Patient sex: M
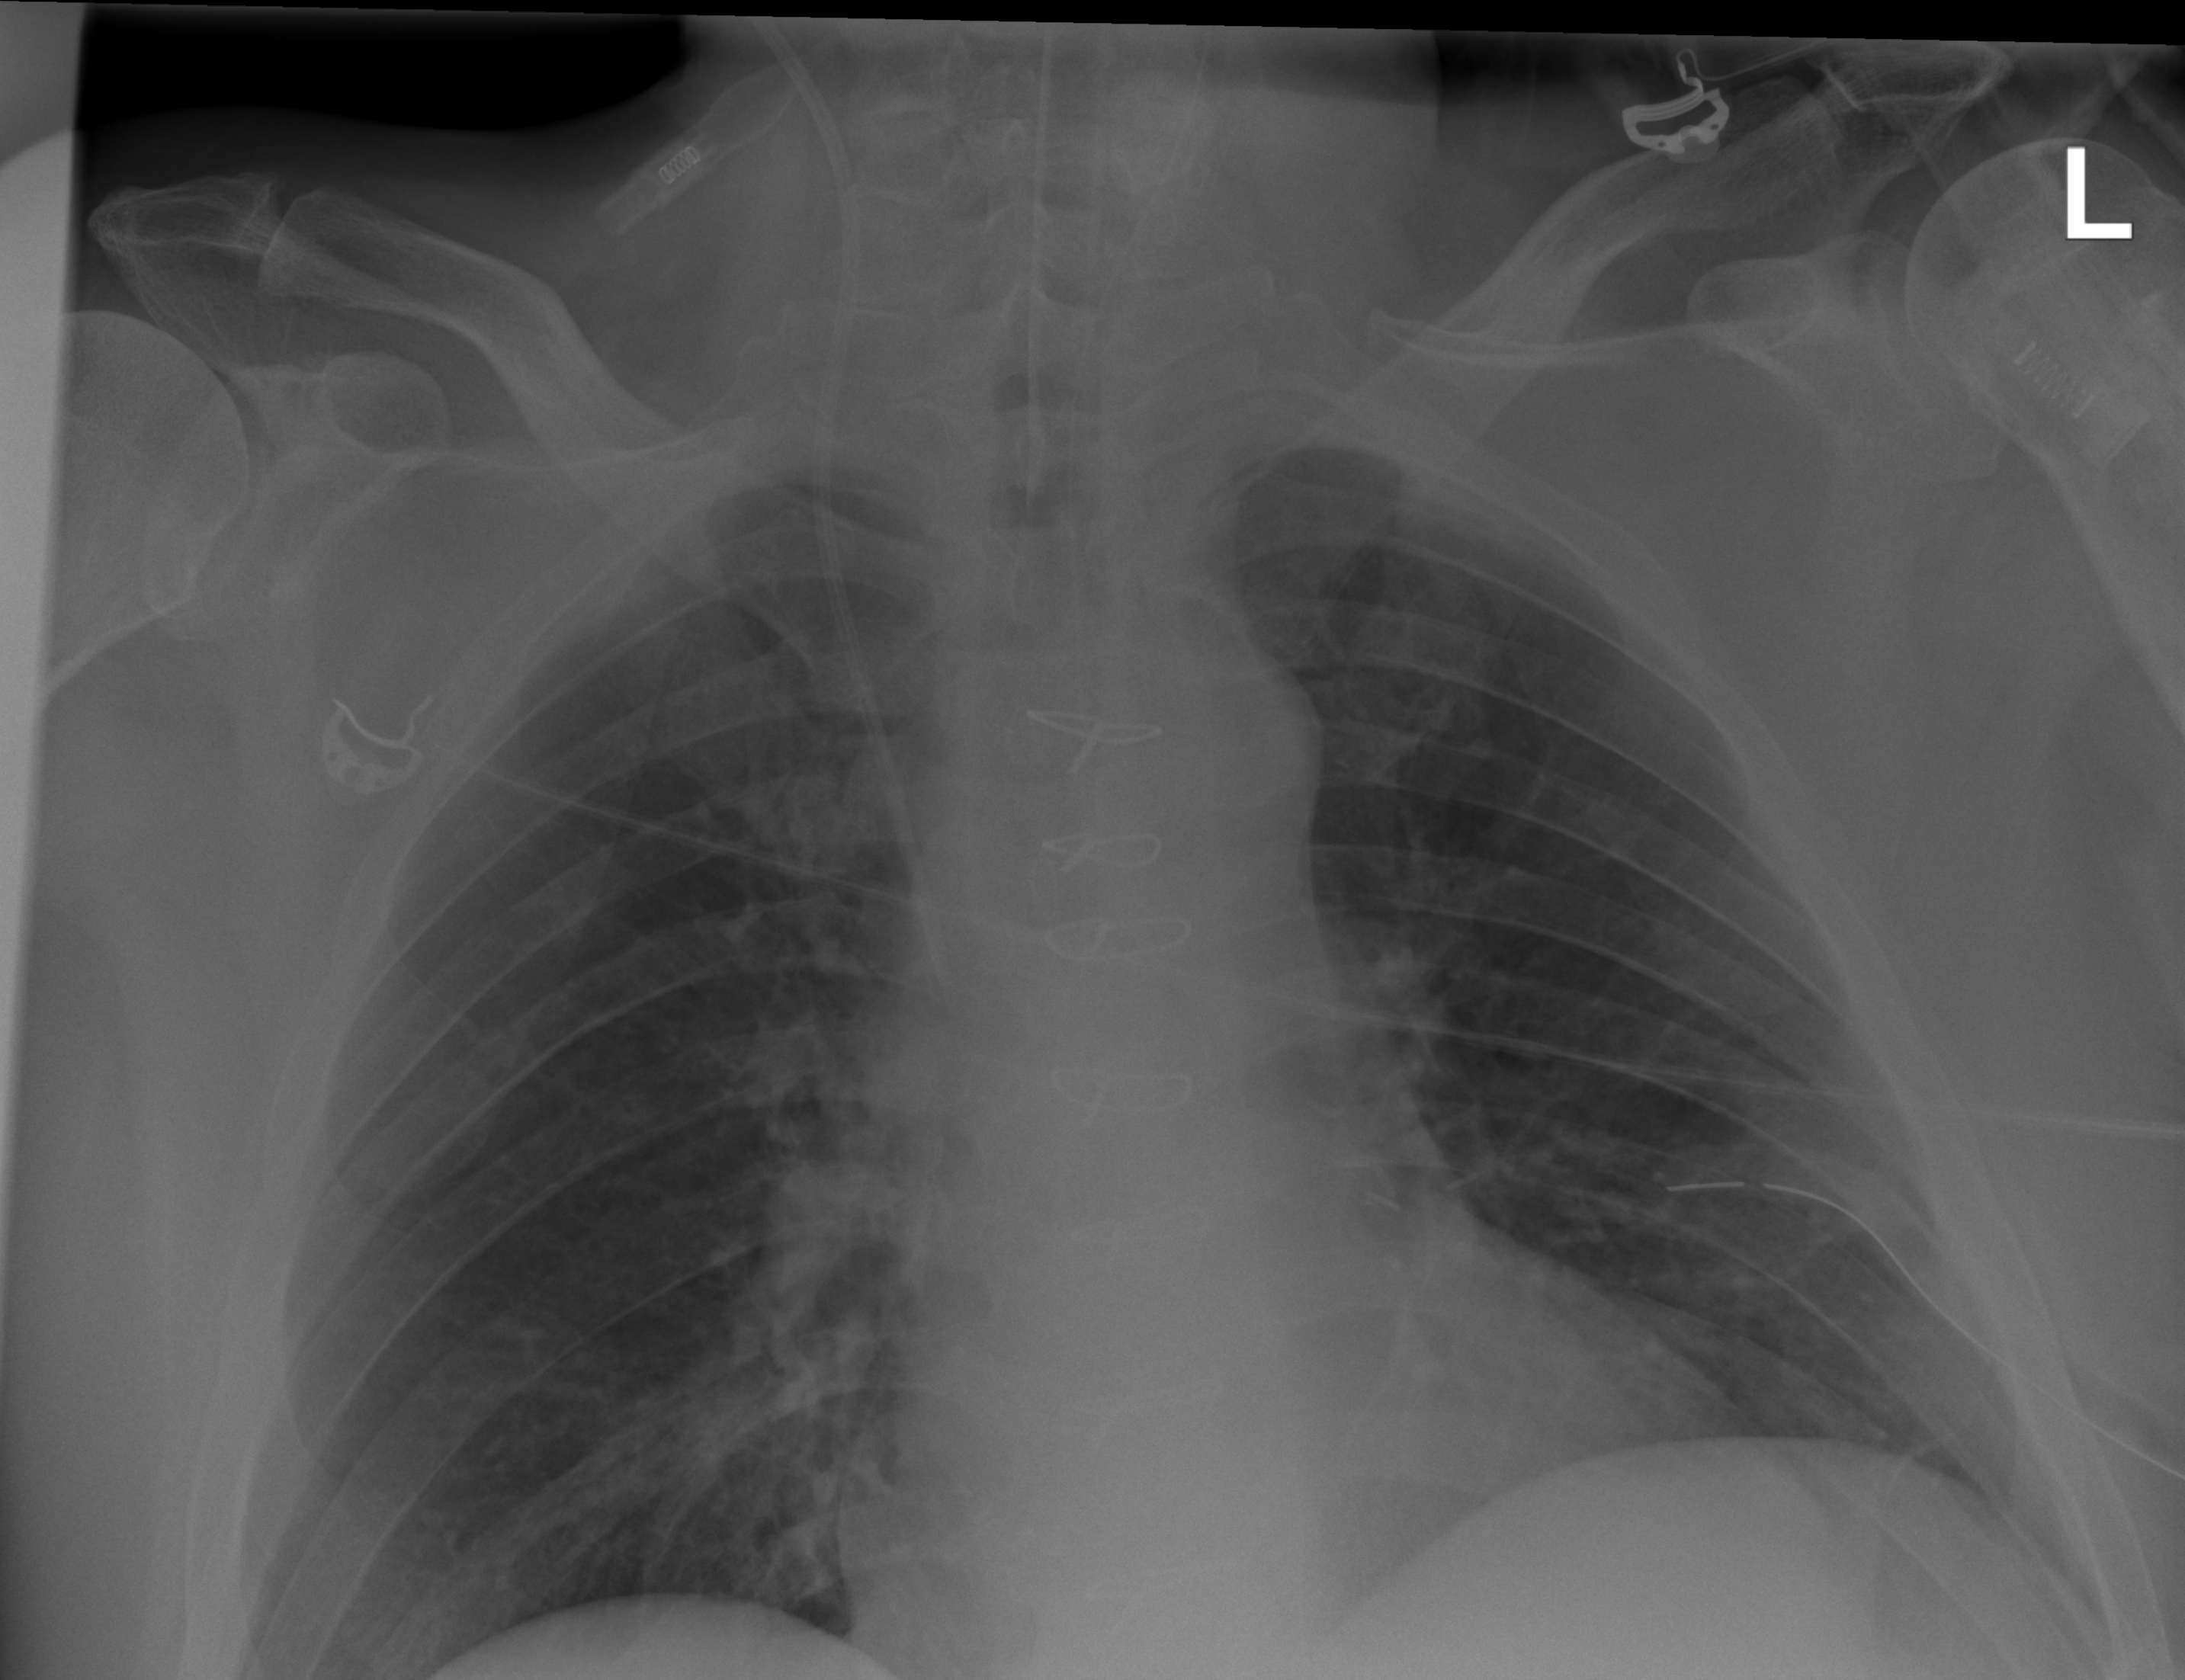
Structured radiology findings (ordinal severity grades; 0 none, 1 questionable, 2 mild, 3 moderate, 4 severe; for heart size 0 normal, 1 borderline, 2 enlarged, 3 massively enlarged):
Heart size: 0
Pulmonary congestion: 0
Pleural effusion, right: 0
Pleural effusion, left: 0
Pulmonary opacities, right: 0
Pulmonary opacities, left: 0
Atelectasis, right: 2
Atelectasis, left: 2